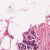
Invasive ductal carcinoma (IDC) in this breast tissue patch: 0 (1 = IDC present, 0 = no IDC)